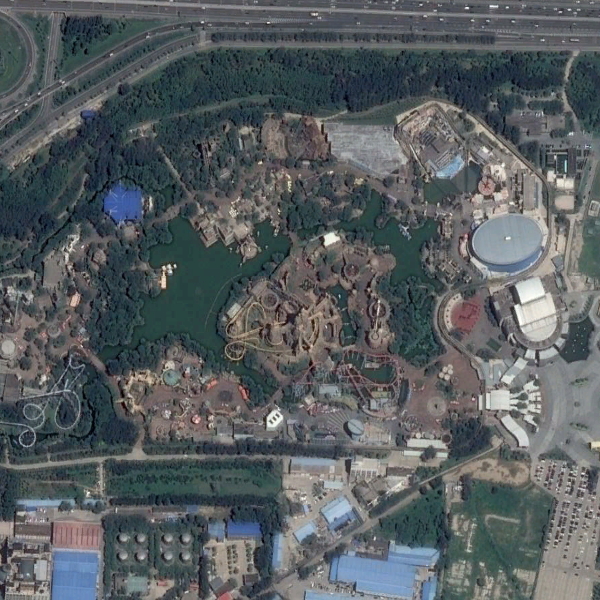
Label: Park